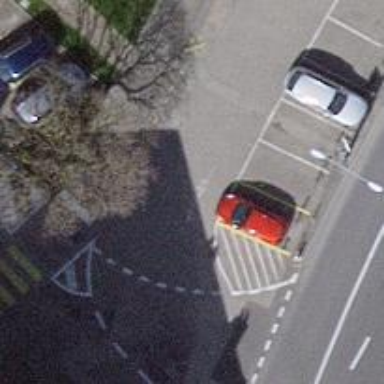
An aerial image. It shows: Car-sharing service available at this location.